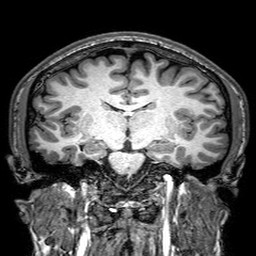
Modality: T1w
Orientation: sagittal
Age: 19
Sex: male
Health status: healthy
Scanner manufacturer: philips
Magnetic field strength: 3 T